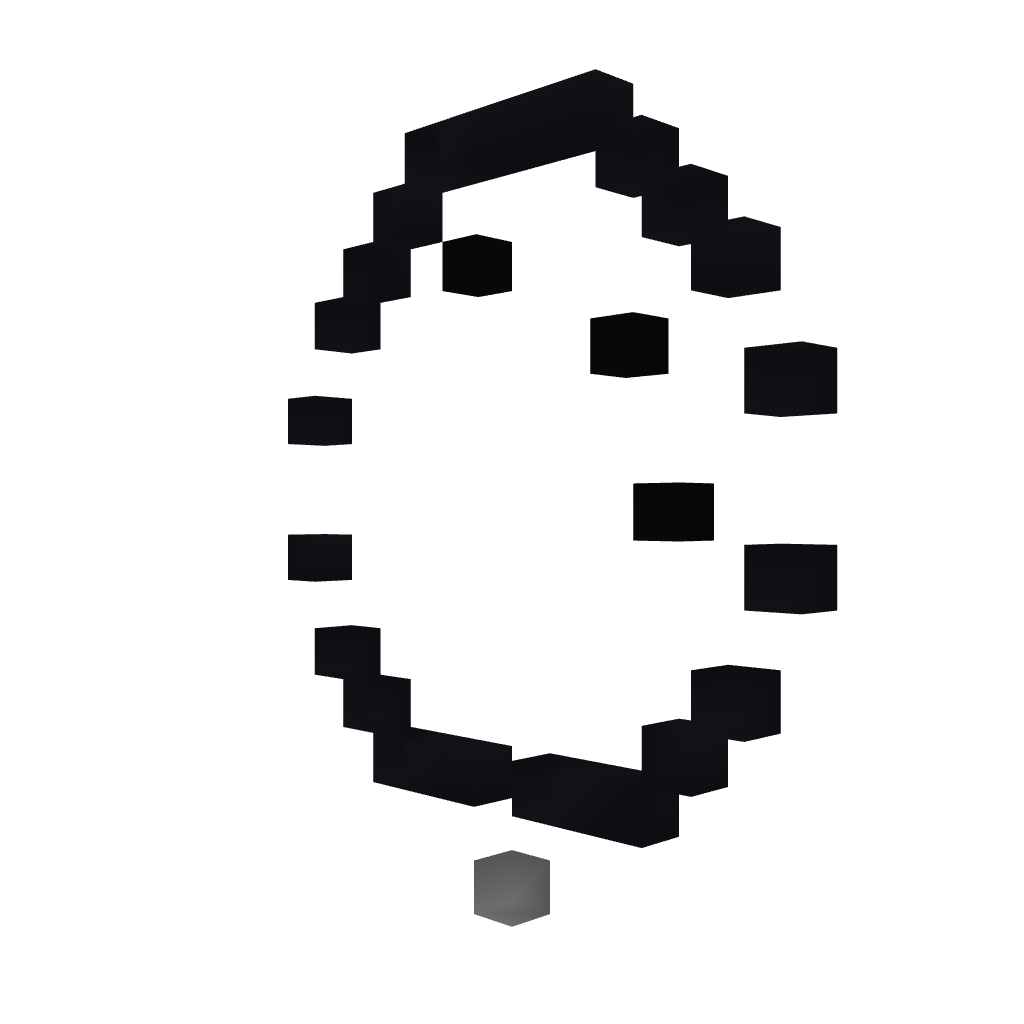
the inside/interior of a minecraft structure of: Diamond Pixelart